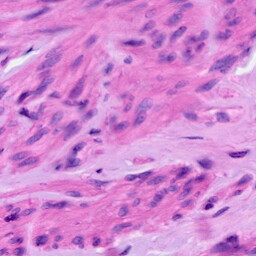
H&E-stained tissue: Ovarian